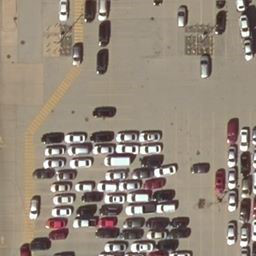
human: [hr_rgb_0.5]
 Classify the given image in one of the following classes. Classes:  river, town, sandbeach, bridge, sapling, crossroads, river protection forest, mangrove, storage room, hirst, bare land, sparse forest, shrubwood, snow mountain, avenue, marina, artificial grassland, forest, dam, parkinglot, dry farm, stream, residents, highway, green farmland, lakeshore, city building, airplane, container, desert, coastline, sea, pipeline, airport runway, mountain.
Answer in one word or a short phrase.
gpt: parkinglot